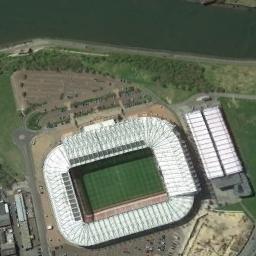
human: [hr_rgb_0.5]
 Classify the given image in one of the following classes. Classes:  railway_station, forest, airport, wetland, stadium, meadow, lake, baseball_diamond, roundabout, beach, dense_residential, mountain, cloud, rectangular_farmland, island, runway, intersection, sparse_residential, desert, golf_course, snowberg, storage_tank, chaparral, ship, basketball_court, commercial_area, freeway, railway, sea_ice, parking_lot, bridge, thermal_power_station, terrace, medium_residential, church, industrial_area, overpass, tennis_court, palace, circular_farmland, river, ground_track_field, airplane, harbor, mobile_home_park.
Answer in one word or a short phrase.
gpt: stadium